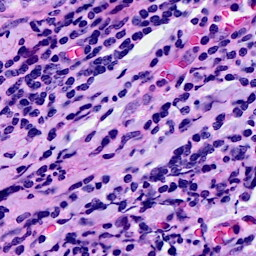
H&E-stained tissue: Breast